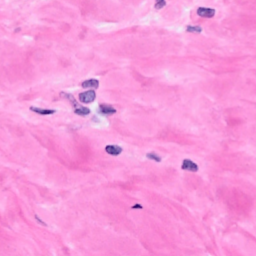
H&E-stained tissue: Breast